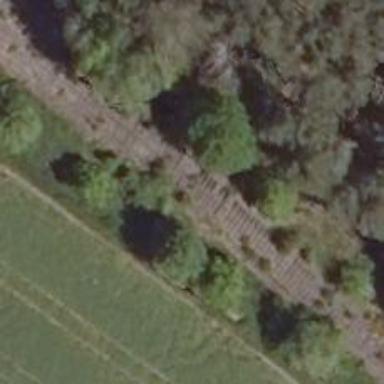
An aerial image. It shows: Historic railway junction site.